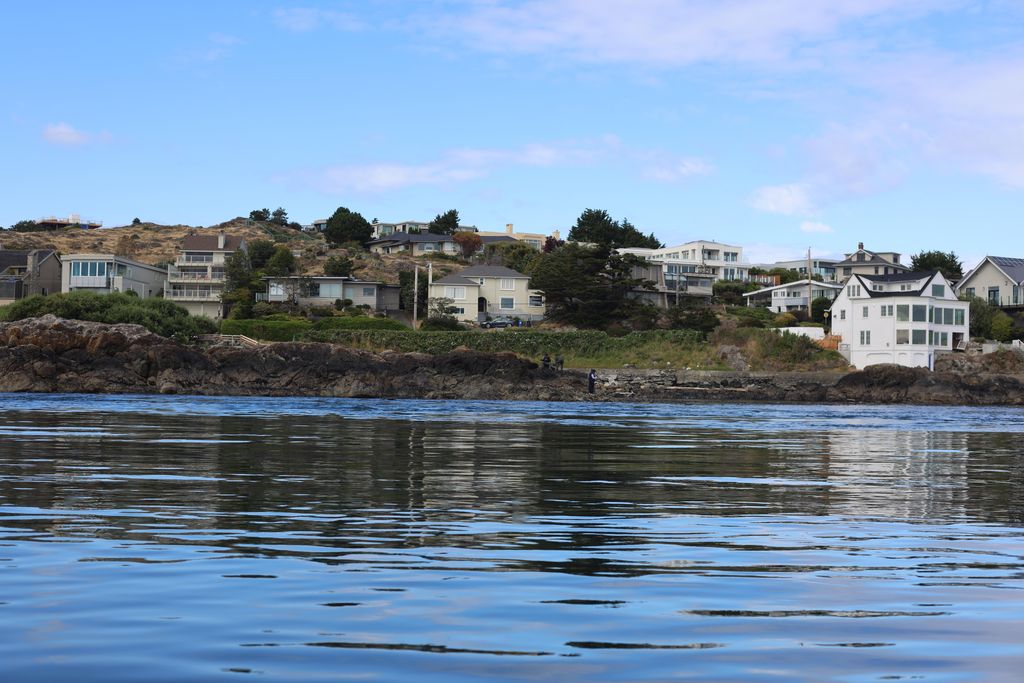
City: victoria